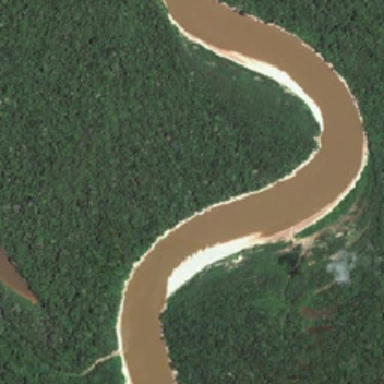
An s-shaped river is across the forest .